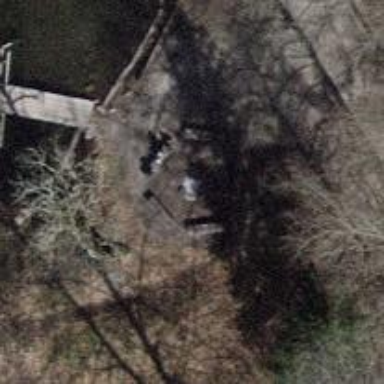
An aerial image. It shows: Bench for seating.